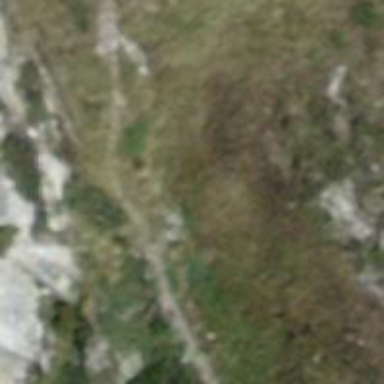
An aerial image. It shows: Path covered with grass.